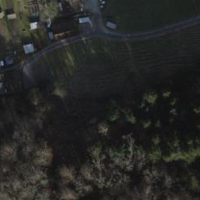
EUNIS habitat code: 43
Species observed at this site:
Oxalis acetosella